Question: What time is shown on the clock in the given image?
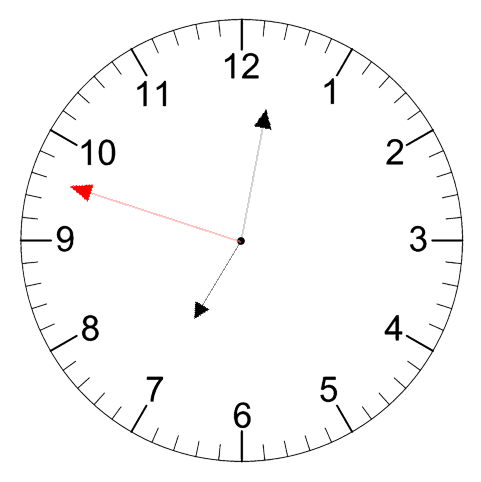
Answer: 07:01:48